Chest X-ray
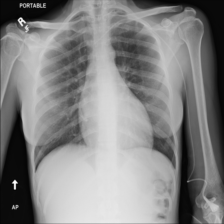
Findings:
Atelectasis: negative
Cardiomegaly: positive
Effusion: positive
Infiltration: negative
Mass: negative
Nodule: negative
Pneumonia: negative
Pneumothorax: negative
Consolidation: negative
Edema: negative
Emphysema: negative
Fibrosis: negative
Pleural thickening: negative
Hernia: negative